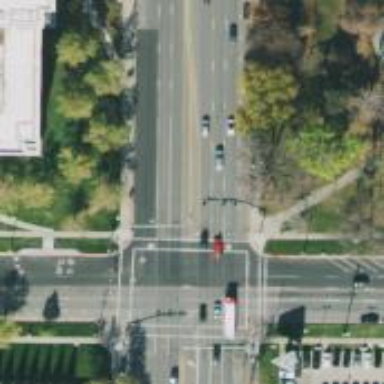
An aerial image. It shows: Footway on asphalt with marked crossing lines.